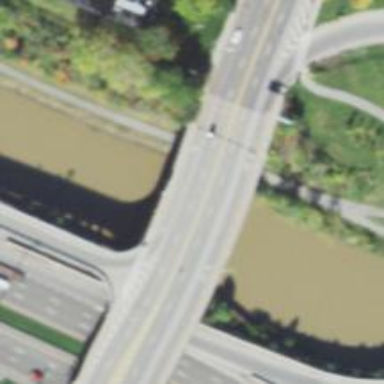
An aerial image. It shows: Primary highway with bridge.